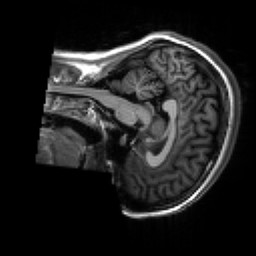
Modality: T1w
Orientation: sagittal
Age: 18
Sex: female
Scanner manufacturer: siemens
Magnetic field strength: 3 T
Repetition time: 2.3 s
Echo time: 0.00266 s